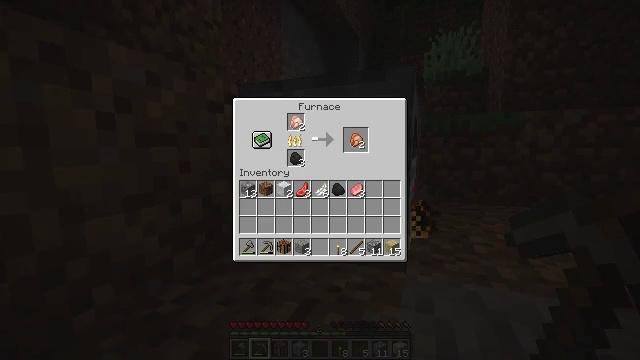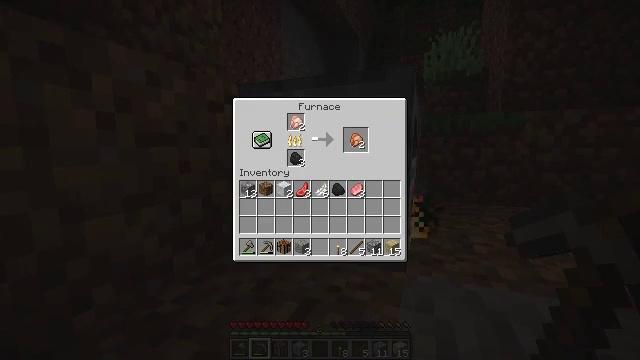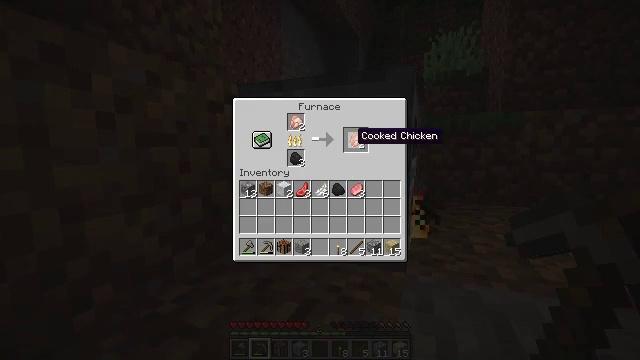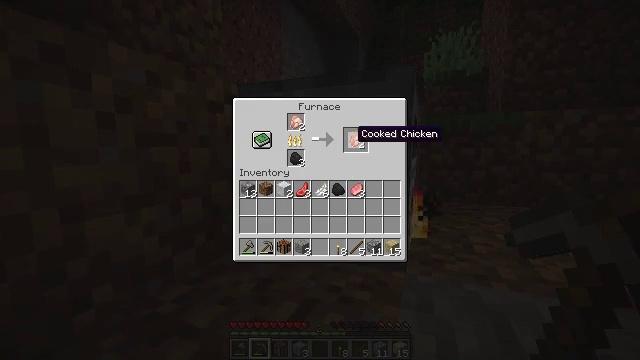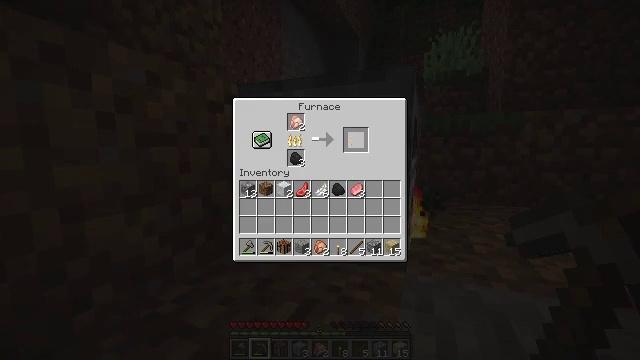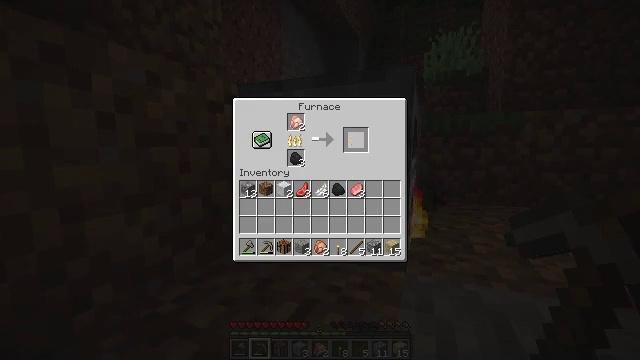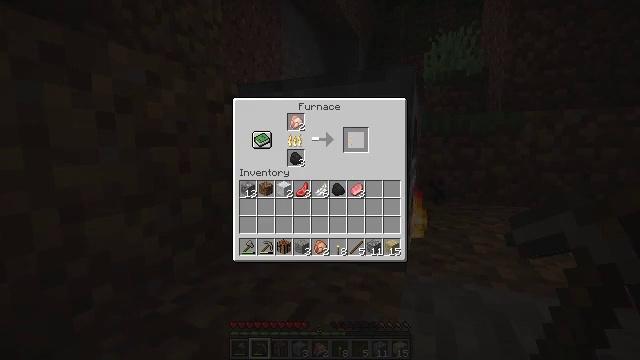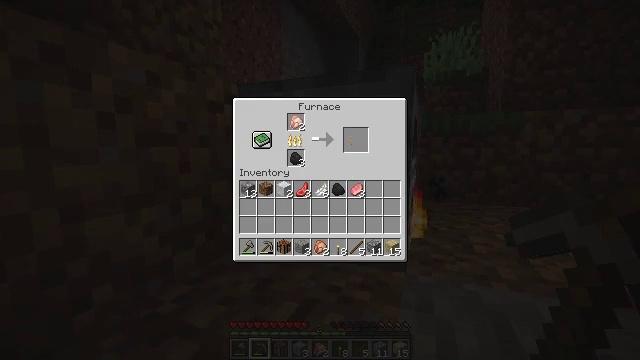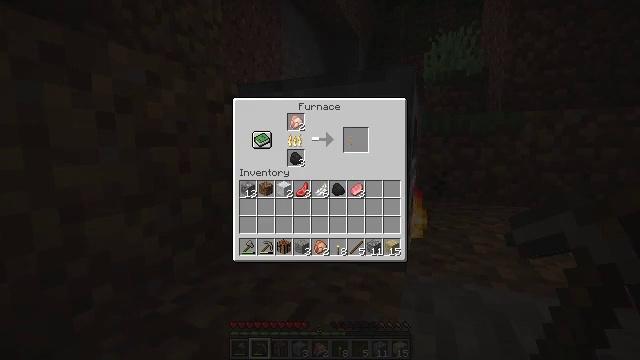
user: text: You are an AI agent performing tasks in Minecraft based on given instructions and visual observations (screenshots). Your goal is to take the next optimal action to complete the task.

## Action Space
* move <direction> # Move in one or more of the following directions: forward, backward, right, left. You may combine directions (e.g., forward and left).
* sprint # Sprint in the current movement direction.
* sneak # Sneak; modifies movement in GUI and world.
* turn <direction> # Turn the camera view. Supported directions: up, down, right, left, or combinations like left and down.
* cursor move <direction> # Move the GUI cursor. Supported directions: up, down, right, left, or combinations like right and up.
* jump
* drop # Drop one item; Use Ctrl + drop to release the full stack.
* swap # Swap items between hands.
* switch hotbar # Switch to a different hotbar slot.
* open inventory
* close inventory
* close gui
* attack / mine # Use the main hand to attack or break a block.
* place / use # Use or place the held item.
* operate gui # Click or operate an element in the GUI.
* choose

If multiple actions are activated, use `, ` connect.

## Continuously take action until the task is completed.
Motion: motion action
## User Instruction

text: craft item air
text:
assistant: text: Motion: sneak
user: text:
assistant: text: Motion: sneak
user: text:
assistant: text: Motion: sneak
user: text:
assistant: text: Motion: sneak, operate gui
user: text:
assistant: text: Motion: sneak, operate gui
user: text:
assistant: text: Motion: sneak, operate gui
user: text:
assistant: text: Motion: sneak
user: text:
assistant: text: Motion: sneak, cursor move left
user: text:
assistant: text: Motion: sneak